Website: walmart
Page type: payment
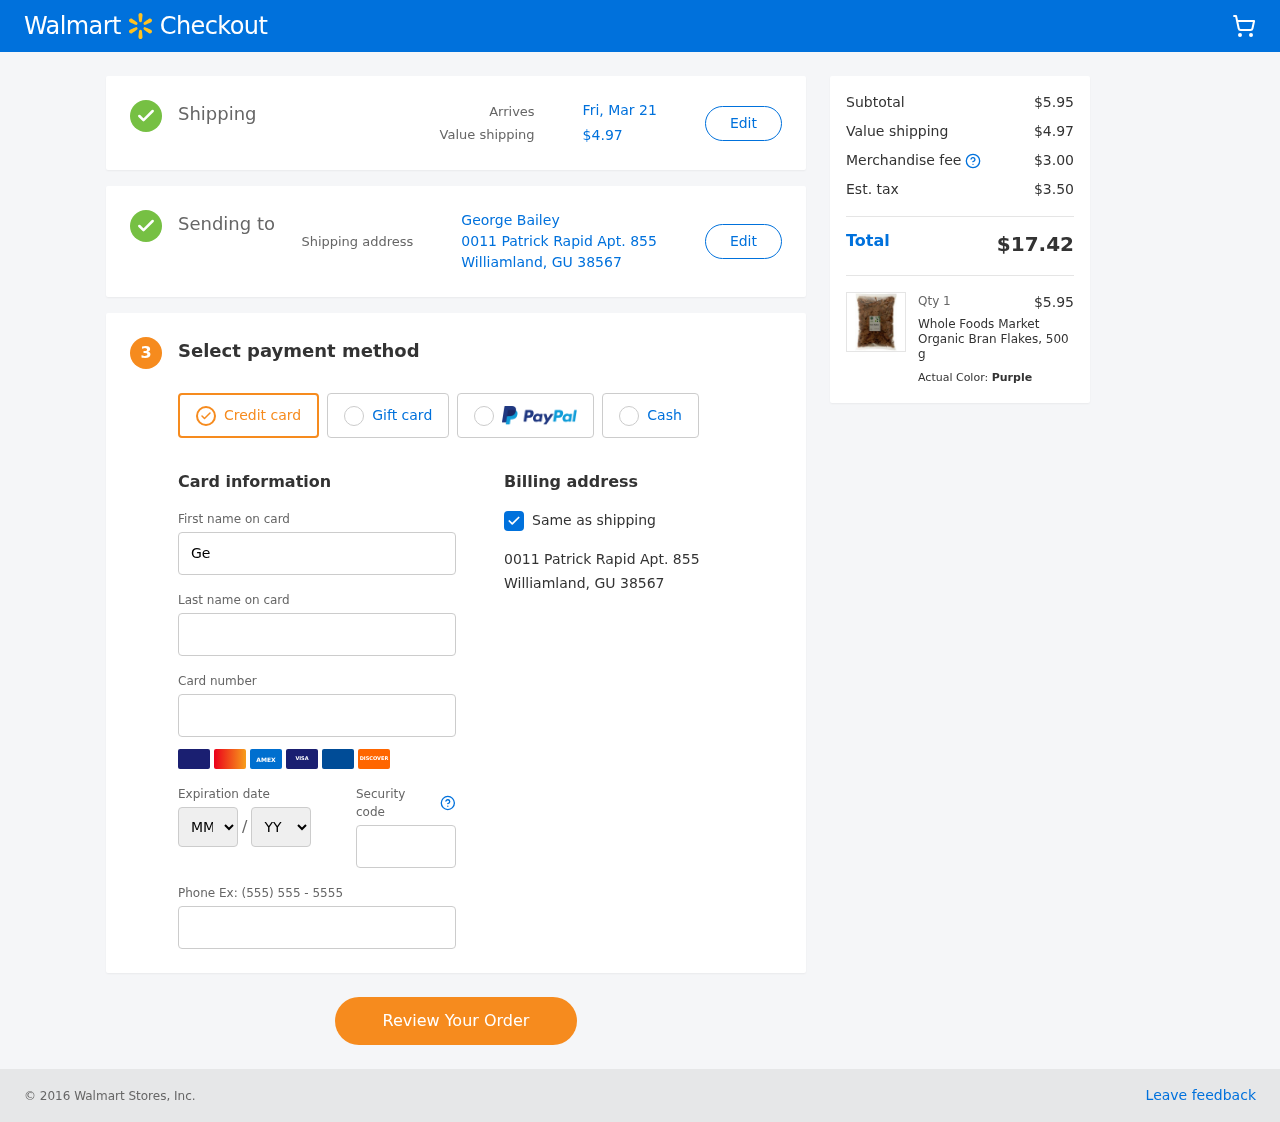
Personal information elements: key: PII_CARD_EXPIRY_MONTH
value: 09
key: PII_CARD_EXPIRY_YEAR
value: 30
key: PII_CITY_STATE_ZIP
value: Williamland, GU 38567
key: PII_FULLNAME
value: George Bailey
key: PII_STREET
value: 0011 Patrick Rapid Apt. 855
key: PII_FIRSTNAME
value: George
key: PII_LASTNAME
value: Bailey
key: PII_CARD_NUMBER
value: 6514 5729 0670 3362
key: PII_CARD_CVV
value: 141
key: PII_PHONE
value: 2456408756
Product elements: key: PRODUCT1_NAME
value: Whole Foods Market Organic Bran Flakes, 500 g
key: PRODUCT1_PRICE
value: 5.95
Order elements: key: ORDER_DELIVERY_DATE
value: Fri, Mar 21
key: ORDER_SHIPPING_COST
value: $4.97
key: ORDER_SUBTOTAL
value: $5.95
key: ORDER_MERCHANDISE_FEE
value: $3.00
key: ORDER_TAX
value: $3.50
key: ORDER_TOTAL
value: $17.42
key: ORDER_NUM_ITEMS
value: Qty 1